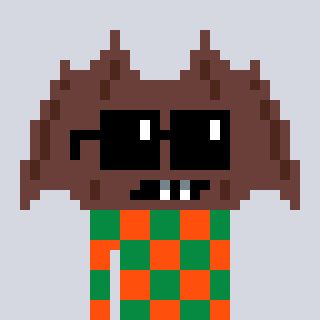
a pixel art character with square black sunglasses, a bat-shaped head and a orange-colored body on a cool background